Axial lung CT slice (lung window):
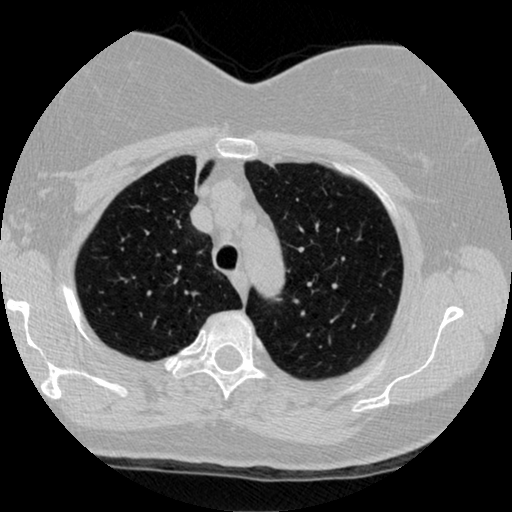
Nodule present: no